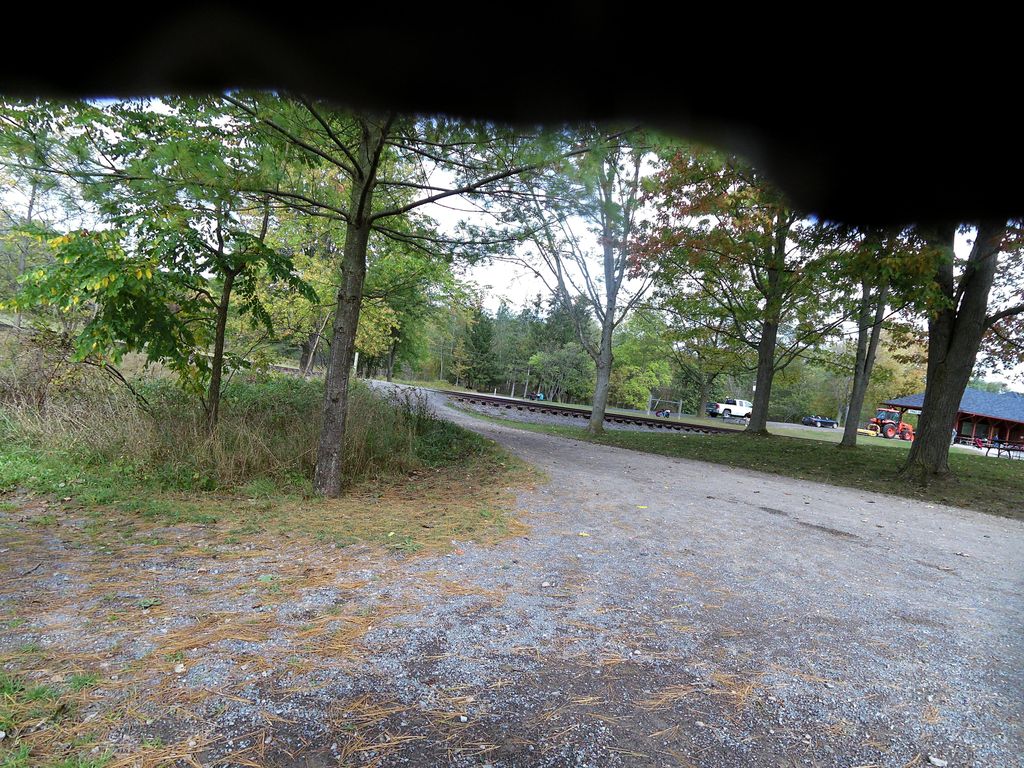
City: hamilton